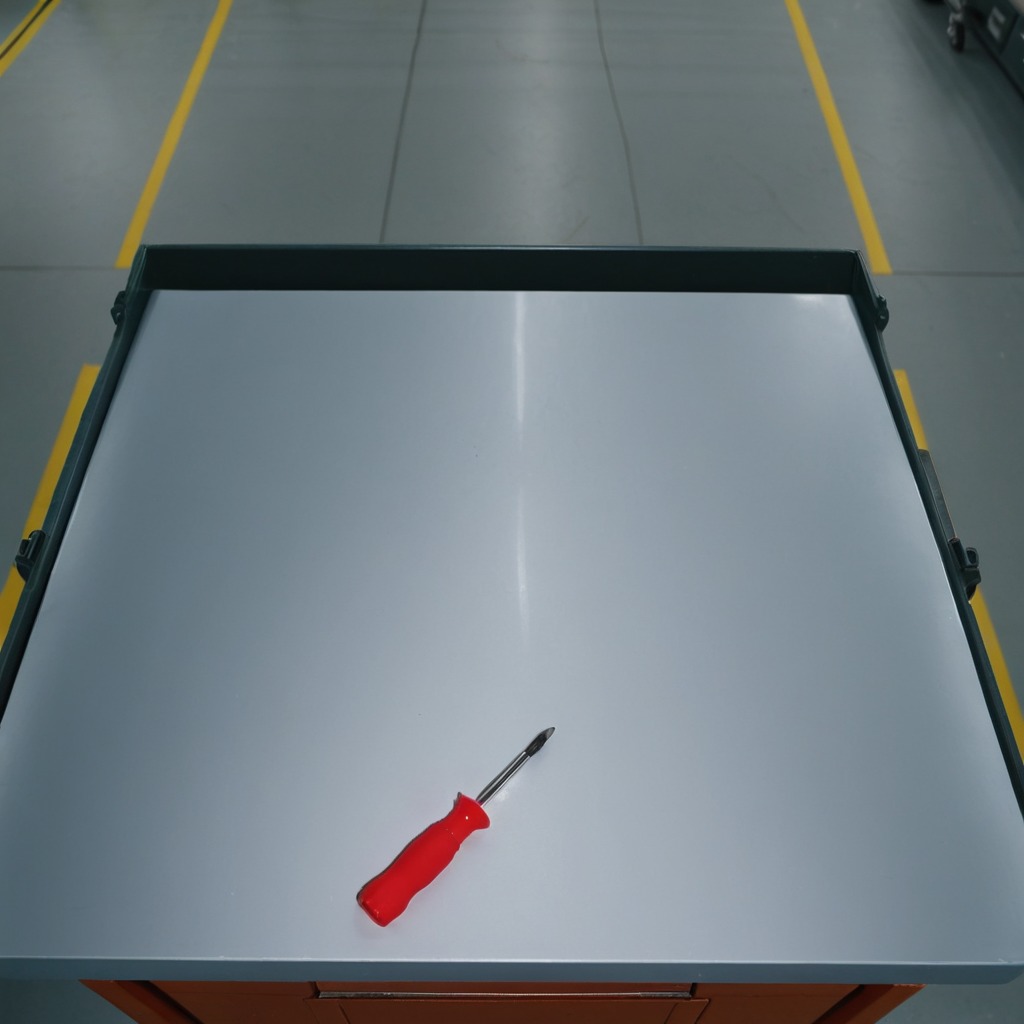
A screwdriver is lying on the toolbox surface in an airplane hangar workshop 8K.